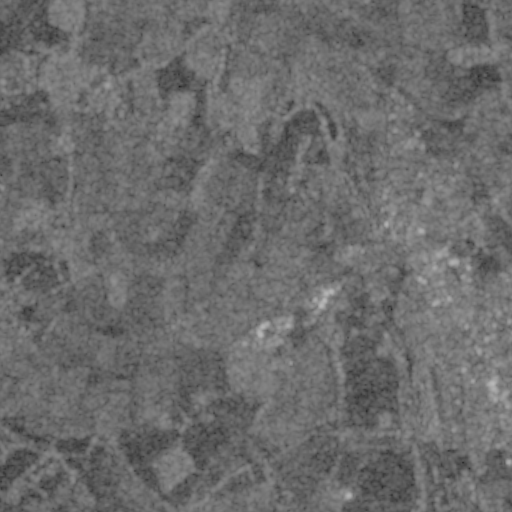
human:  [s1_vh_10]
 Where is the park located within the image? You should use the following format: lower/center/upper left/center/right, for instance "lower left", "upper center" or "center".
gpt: The park is located in the right of the image.
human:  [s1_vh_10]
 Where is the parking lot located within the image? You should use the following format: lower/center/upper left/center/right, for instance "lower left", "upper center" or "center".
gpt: The parking lot is located in the lower right of the image.
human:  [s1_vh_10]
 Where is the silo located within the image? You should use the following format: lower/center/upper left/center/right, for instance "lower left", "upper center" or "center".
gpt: The silo is located in the lower right of the image.
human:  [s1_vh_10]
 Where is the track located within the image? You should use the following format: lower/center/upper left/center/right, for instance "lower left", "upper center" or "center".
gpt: The track is located in the lower left of the image.
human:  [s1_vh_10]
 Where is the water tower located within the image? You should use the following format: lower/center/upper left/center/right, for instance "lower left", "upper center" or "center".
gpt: The water tower is located in the lower right of the image.
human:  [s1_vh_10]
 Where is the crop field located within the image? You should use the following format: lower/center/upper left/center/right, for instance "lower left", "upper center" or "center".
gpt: There is no crop field in the image.

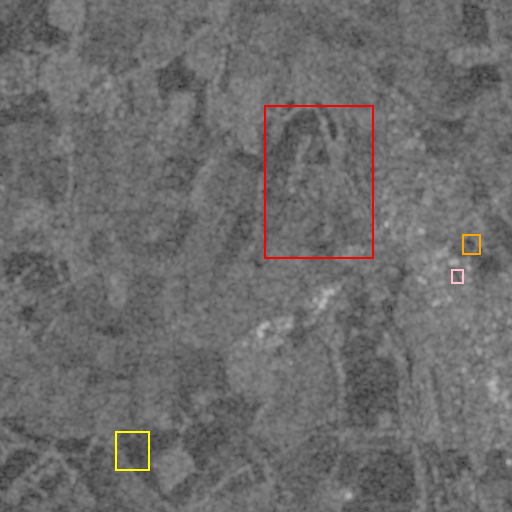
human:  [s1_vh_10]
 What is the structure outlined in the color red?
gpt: The structure outlined in red is a crop field.
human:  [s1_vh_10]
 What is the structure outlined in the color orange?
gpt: The structure outlined in orange is a park.
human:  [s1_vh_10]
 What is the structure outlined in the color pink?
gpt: The structure outlined in pink is a parking lot.
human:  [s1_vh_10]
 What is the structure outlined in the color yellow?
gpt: The structure outlined in yellow is a track.
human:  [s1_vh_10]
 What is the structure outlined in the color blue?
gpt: There is no blue outline.